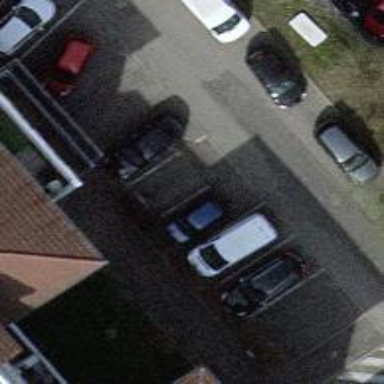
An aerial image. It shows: Street-side parking area.